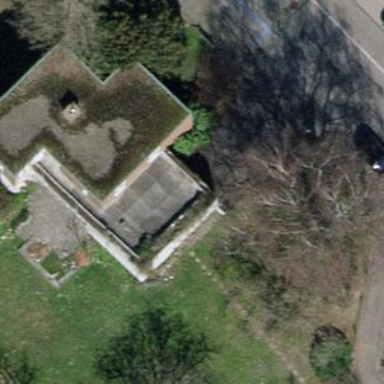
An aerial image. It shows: Flat roofed building.